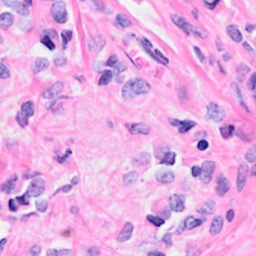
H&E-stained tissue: Breast